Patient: sex M, age 42
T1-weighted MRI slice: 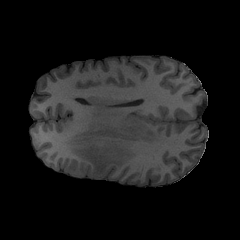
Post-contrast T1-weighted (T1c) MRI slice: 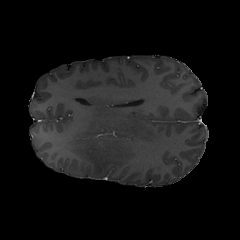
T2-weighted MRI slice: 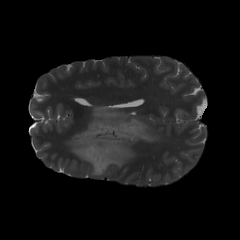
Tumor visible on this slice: yes
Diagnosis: Astrocytoma, IDH-mutant
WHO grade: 3